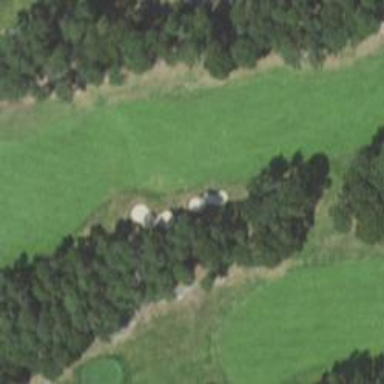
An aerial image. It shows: Golf hole.